Interaction volume radius: 5 \u00c5
Interaction volume height: 10 \u00c5
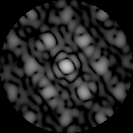
Disorder parameter: 0.3745